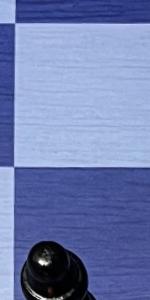
Label: Empty